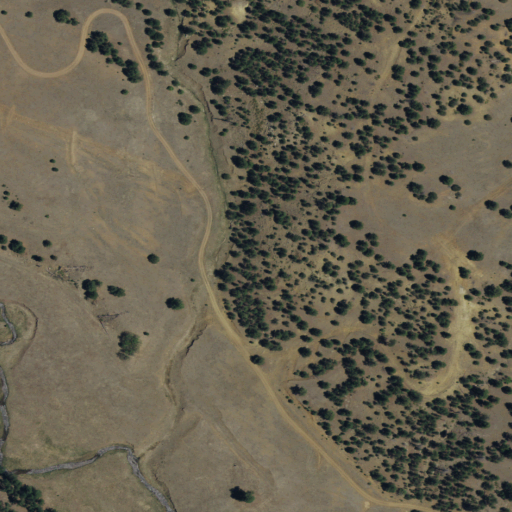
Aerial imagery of valley in New Mexico named Wet Canyon containing shrub, evergreen forest, grassland, herbaceous wetlands, and woody wetlands